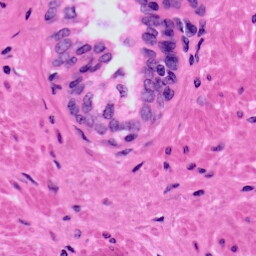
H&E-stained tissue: Prostate